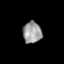
Tissue: skin
Cell type: Epithelial cells
Senescence score: 0.2518
Nuclear area (px): 393
Mean DAPI intensity: 155.425